Question: I am stuck in a very confusing problem. I try to send three integers from client to socket to solve quadratic equation. But I've try two ways and it always give me an error: ValueError: Could not convert string to a float: ' '. Please help me with this problem. Thank everyone very much.

'''
#Client side
import socket
import sys
HOST, PORT = "127.0.0.1", 50000
while 1 :
# data = " ".join(sys.argv[1: ])
'''
data1 = input('Enter a : ')
data2 = input('Enter b: ')
data3 = input('Enter c: ')
'''
data = input('Enter a, b, c respectively: ')
# create a socket ()
with socket.socket(socket.AF_INET, socket.SOCK_STREAM) as sock :
#
sock.connect((HOST, PORT))
#sock.send(str.encode("
".join([data1, data2, data3])))
sock.send(str(data).encode())
#
received = sock.recv(1024)
received = received.decode('utf-8')
received = eval(received)
#print('Sent: ', data1, ' ', data2, ' ', data3)
print('Sent: ', data)
print('Received: ', received)
break
'''
'''
# Server side
from encodings import utf_8
import math
from socket import socket, AF_INET, SOCK_STREAM
from sympy import re
BUFFER_SIZE = 1024
s = socket(AF_INET, SOCK_STREAM)
s.bind(("", 50000))
s.listen(5)
print('Server is listening...')
conn, addr = s.accept()
def GiaiPhuongTrinhBac2(a, b, c) :
lst = []
if a == 0 :
if b == 0 :
if c == 0 :
return lst.append('Phuong trinh vo so nghiem!')
else :
return lst.append('Phuong trinh vo nghiem!')
else :
x = -(c / b)
return lst.append(x)
else :
delta = b * b - 4 * a * c
if delta == 0 :
return lst.append( (-b) / (2 * a) )
elif delta > 0 :
x1 = (-b - math.sqrt(delta)) / (2 * a)
x2 = (-b + math.sqrt(delta)) / (2 * a)
lst.append(x1)
lst.append(x2)
else :
lst.append('Phuong trinh vo nghiem!')
while 1 :
'''
received = conn.recv(BUFFER_SIZE).decode('utf-8').split("
")
data1 = float(received[0])
data2 = float(received[1])
data3 = float(received[2])
if not (data1 and data2 and data3) :
break
print('Received data: ', data1, data2, data3)
'''
received = conn.recv(BUFFER_SIZE).decode('utf-8').strip().split(" ")
print(received)
data1 = float(received[0])
data2 = float(received[1])
data3 = float(received[2])
lst =[]
lst = GiaiPhuongTrinhBac2(data1, data2, data3)
'''
lst = []
lst.append(received)
'''
conn.send(str(lst).encode())
conn.close()
'''
I tried to enter a string of a, b, c to split with ' ' and '
' but it seems unsuccessful.
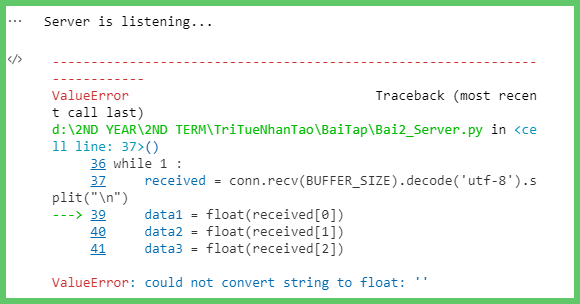
Answer: After send, the received data is flushed. So the next round in while loop received variable data is null.
So you, don't use while loop or move these lines in to the while loop:
'''
while True:
s.listen(5)
conn, addr = s.accept()
'''
And in your code have more problem, for example you can't append in return. The right solution:
'''
lst.append('Phuong trinh vo so nghiem!')
return lst
'''